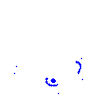
Particle: kaon